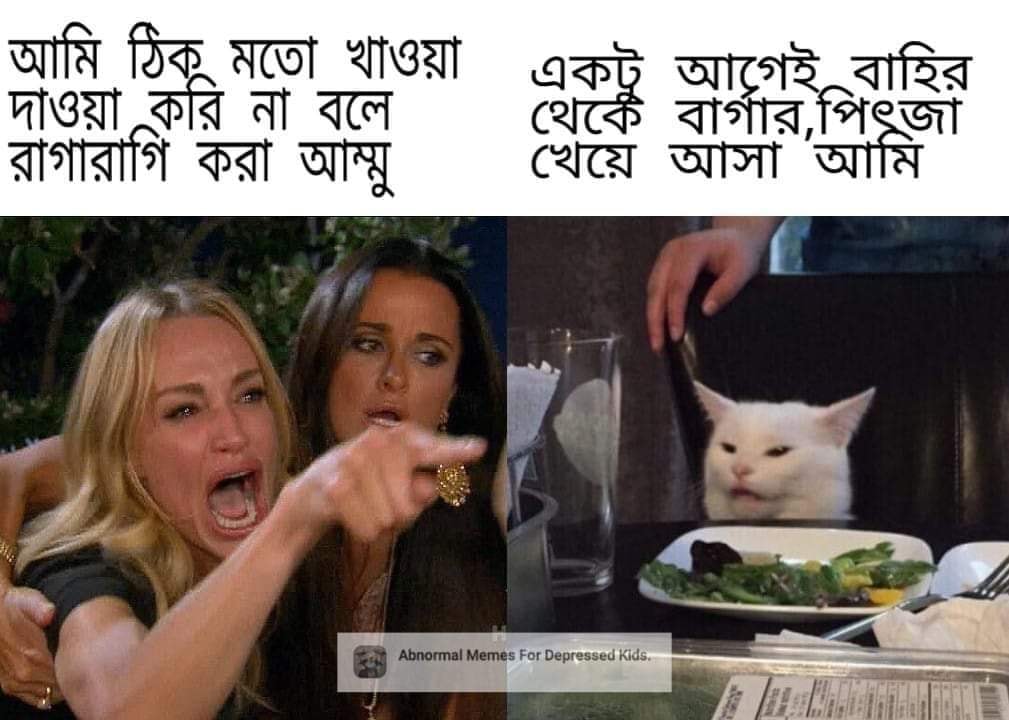
Caption: আমি ঠিক মতো খাওয়া দাওয়া করি না বলে রাগারগি করা আম্মু     একটু আগেই বাহির থেকে বার্গার , পিতজা খেয়ে আসা আমি
Label: non-hate